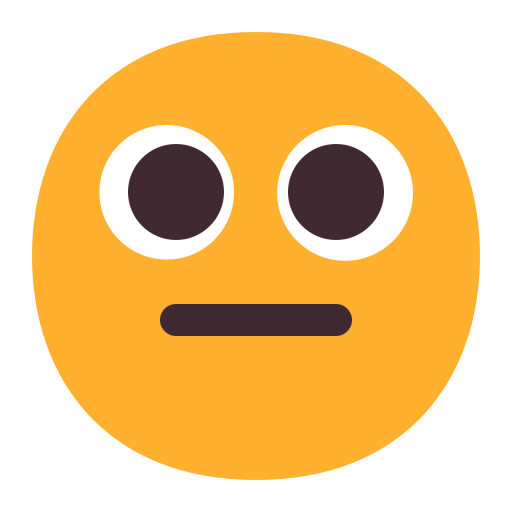
neutral face flat